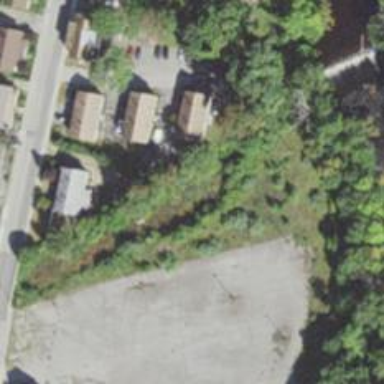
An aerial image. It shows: Abandoned mill canal.